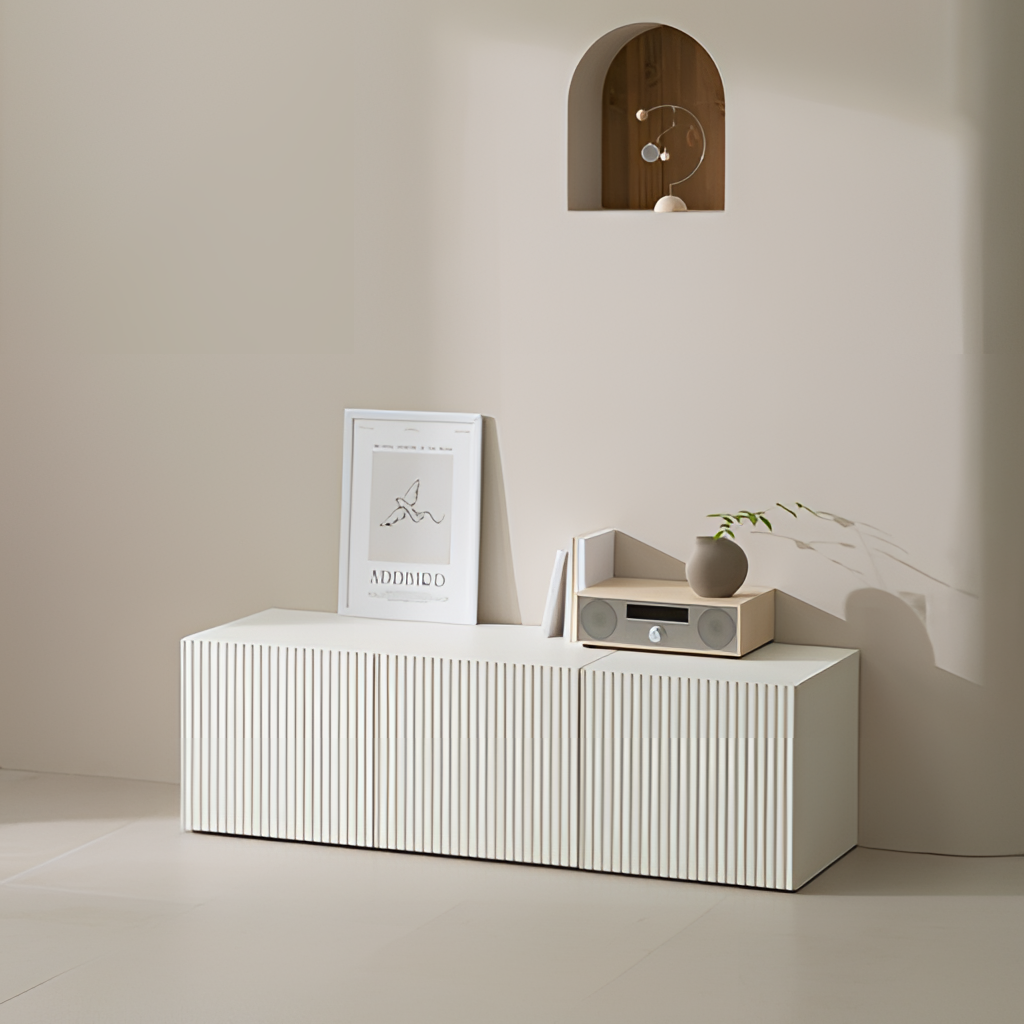
white wood console, living room, paint wallpaper, with solid pattern, minimalist, tile flooring, with large square pattern